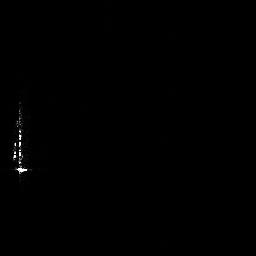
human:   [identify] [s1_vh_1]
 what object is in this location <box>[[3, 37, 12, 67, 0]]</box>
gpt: <ref>1 medium ship at the left</ref>